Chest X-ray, AP view. Patient: 70 years old, sex M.
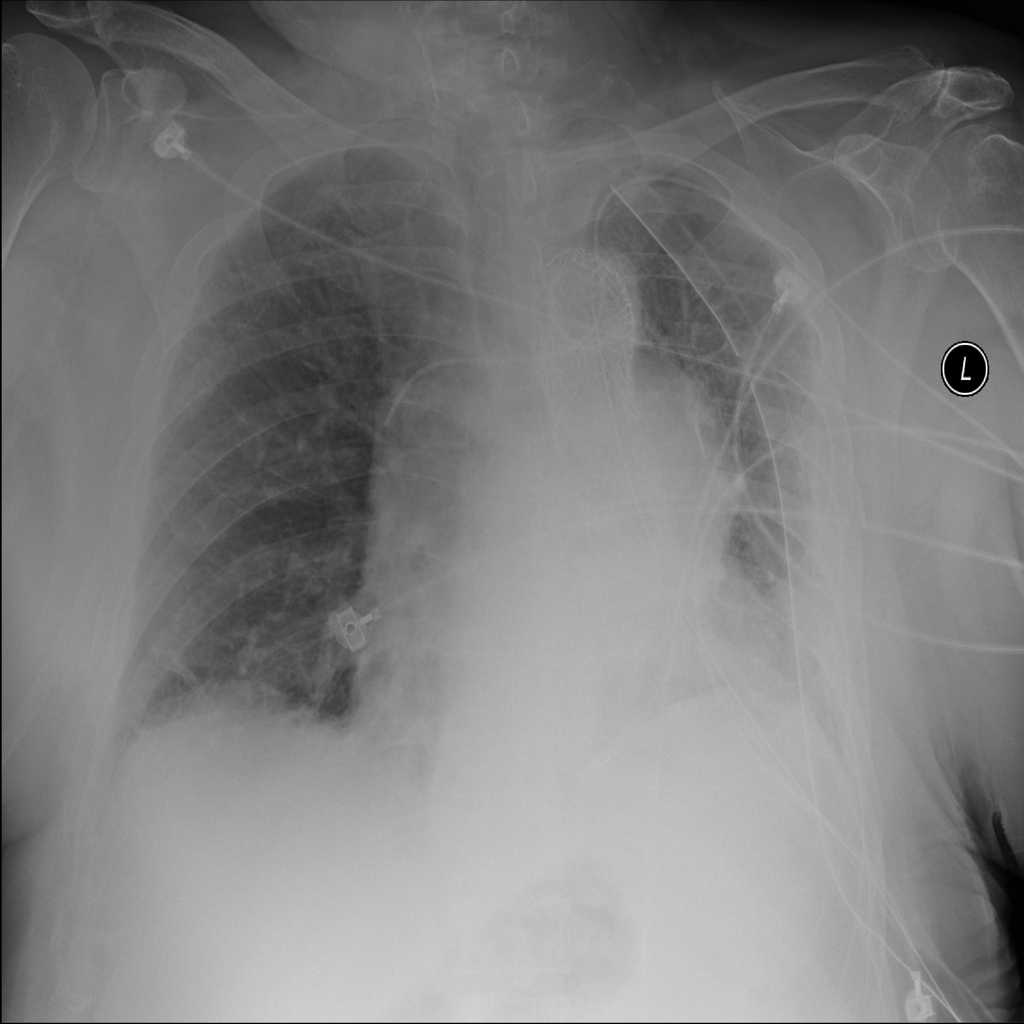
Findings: Emphysema, Infiltration